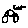
Label: car